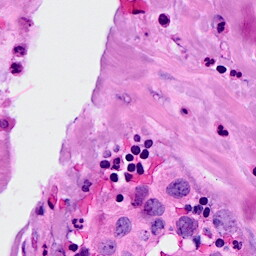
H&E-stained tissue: Breast